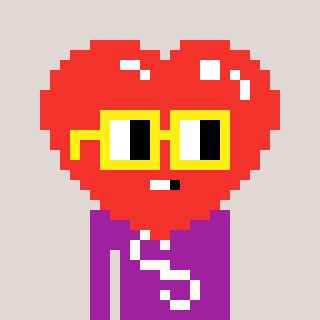
a pixel art character with square yellow glasses, a heart-shaped head and a magenta-colored body on a warm background